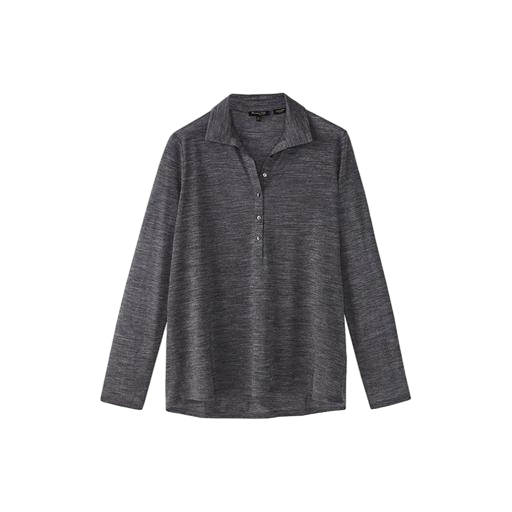
gray women's julie long sleeve polo shirt, long-sleeve shirt, polo neck shirt, white background